Interaction volume radius: 5 \u00c5
Interaction volume height: 30 \u00c5
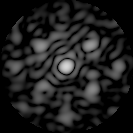
Disorder parameter: 0.5635